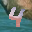
Label: 4